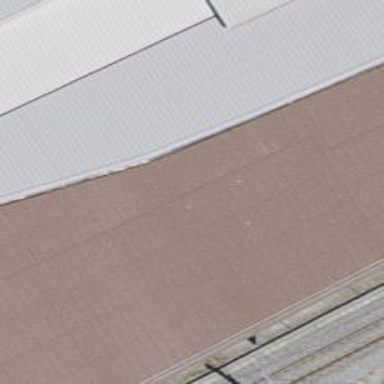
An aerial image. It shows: Railway yard with electrified tracks and single track.